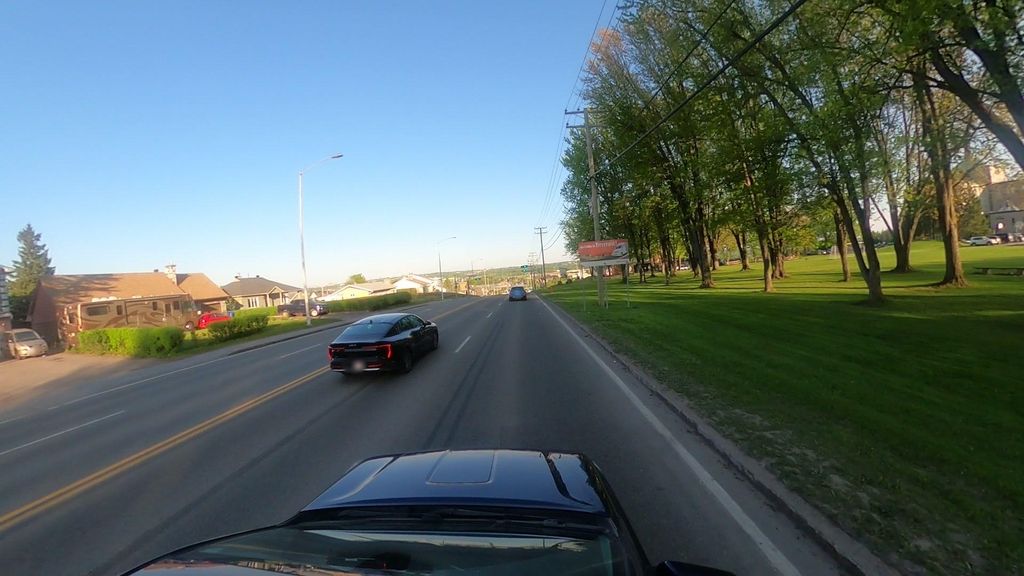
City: quebec_city